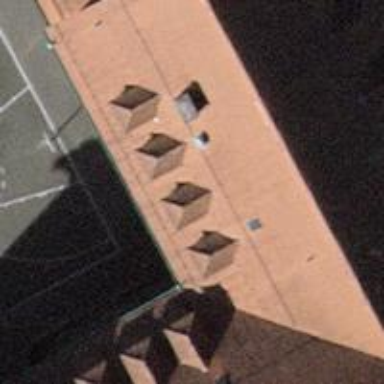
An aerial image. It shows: Kindergarten.